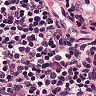
Metastatic tissue present: no